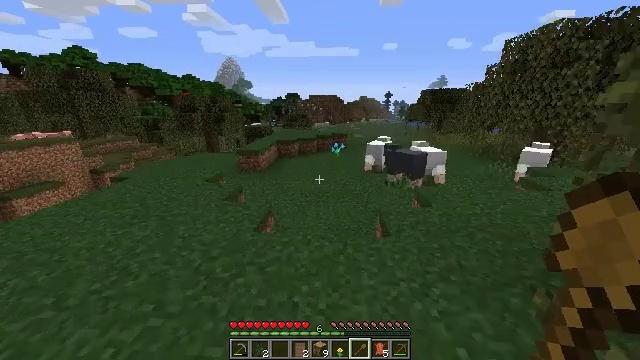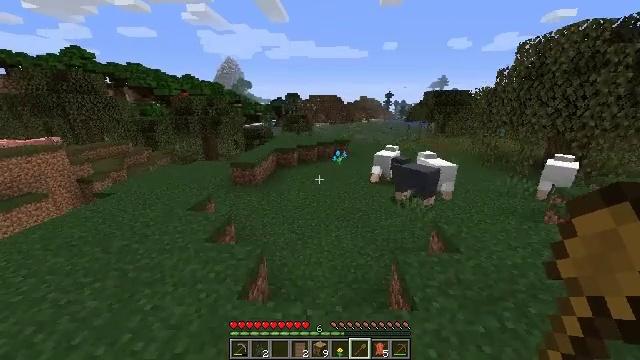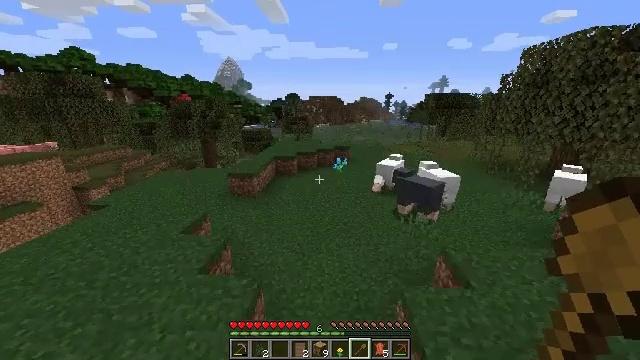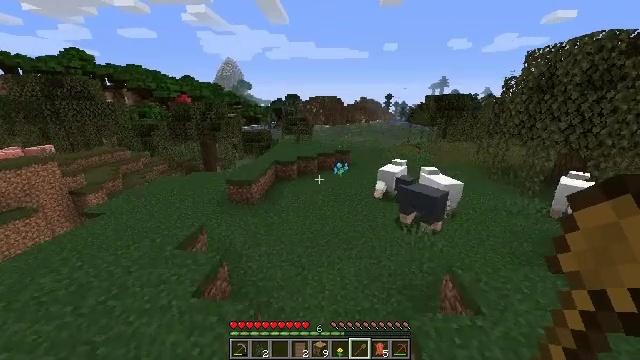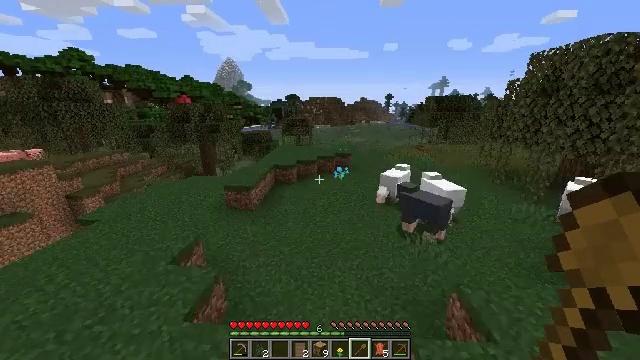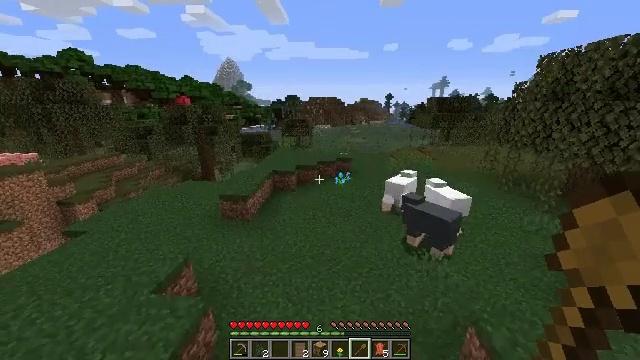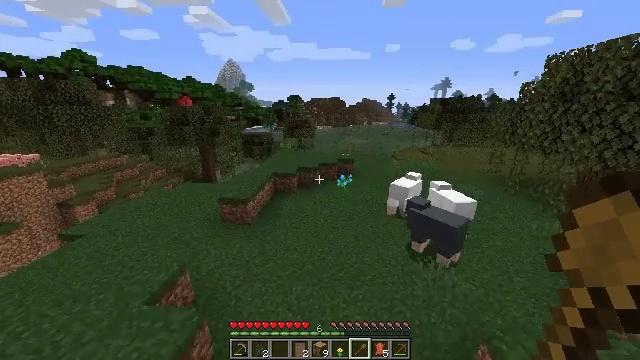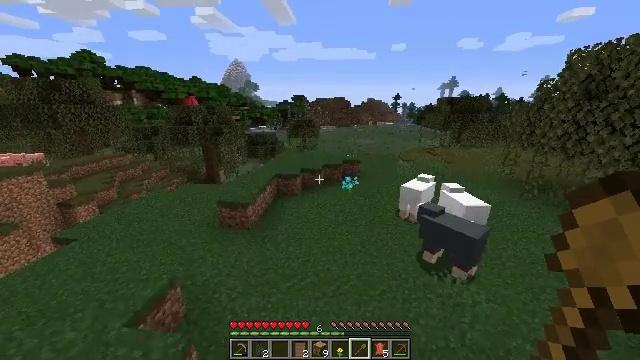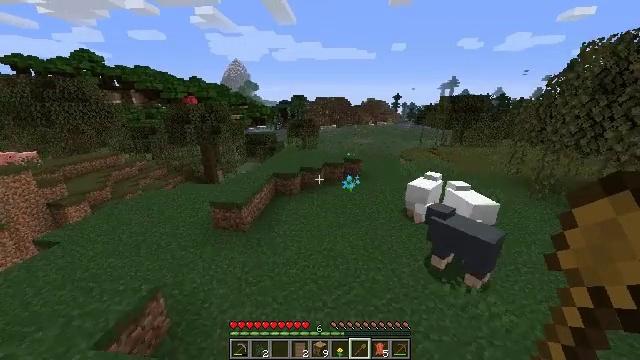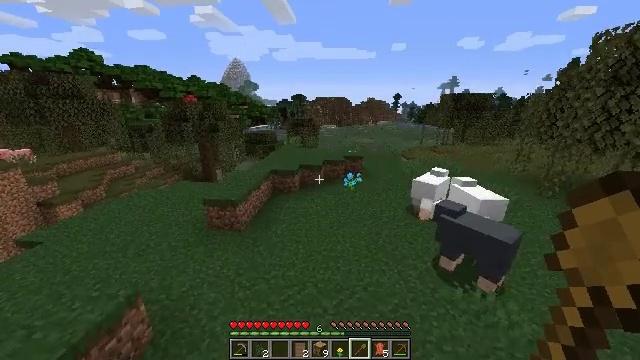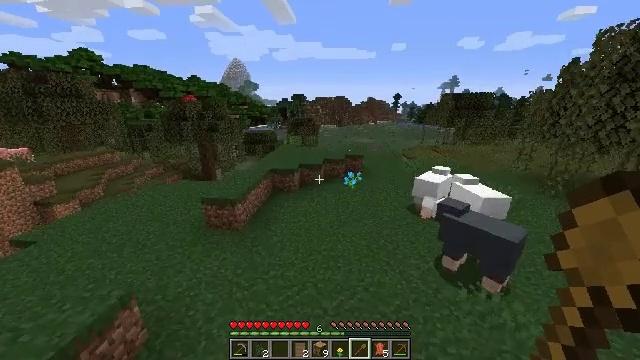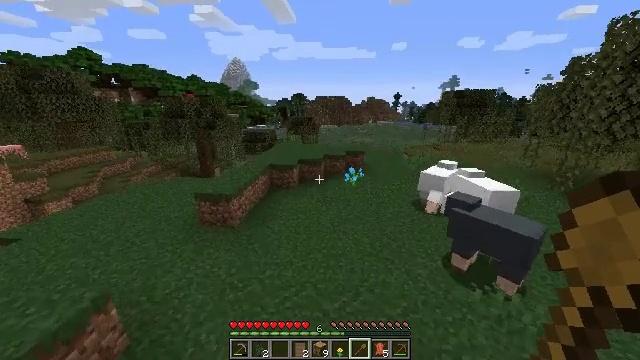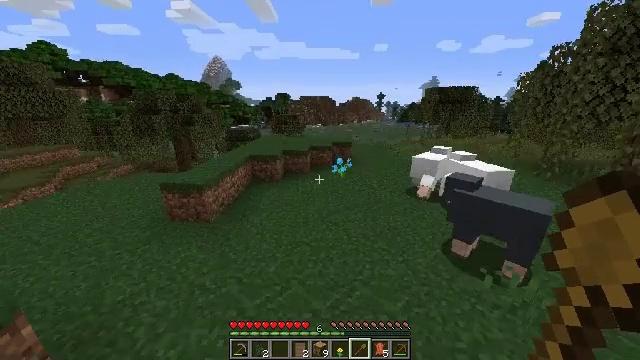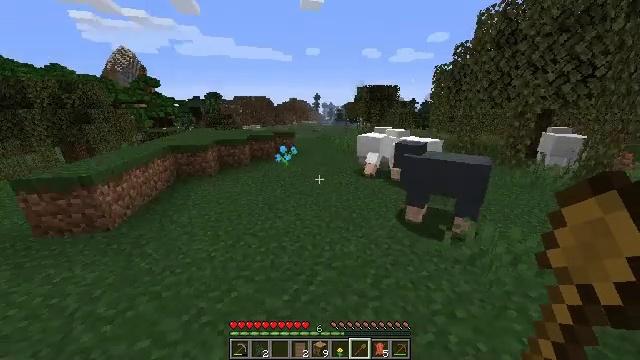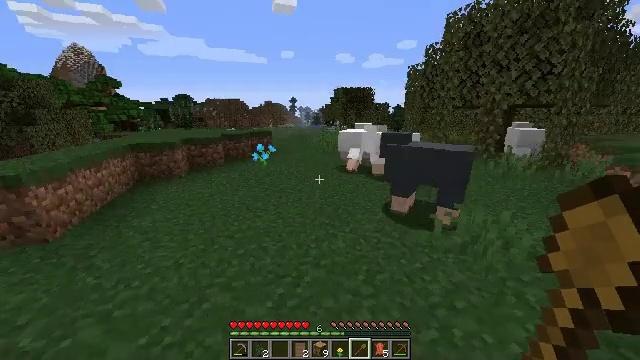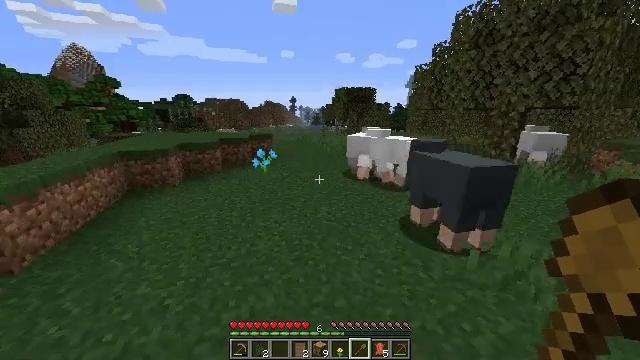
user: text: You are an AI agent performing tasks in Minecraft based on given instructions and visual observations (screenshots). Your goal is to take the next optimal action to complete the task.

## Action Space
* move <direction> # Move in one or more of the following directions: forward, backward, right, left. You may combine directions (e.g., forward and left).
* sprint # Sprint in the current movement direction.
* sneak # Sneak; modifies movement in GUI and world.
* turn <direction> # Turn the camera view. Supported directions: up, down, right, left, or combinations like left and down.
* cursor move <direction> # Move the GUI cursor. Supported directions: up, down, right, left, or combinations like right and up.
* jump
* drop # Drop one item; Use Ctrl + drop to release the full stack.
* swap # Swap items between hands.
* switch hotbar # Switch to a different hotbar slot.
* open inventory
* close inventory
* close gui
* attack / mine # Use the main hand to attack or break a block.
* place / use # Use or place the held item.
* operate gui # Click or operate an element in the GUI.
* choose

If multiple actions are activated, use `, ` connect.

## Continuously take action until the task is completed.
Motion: motion action
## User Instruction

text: Gather grass on the ground.
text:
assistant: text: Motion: move forward, jump
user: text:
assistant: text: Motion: move forward, jump
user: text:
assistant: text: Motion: move forward, jump
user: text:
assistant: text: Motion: move forward, jump
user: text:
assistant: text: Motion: move forward, jump
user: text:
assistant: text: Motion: move forward, jump
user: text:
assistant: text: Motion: move forward, turn left, jump
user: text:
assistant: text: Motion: move forward, jump
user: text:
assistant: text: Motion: move forward, jump
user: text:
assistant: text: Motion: move forward, jump
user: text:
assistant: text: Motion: move forward, jump
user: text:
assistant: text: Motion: move forward, turn right, jump
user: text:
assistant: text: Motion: move forward, turn right, jump
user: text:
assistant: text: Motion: move forward, turn right, jump
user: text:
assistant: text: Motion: move forward, jump
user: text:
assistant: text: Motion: move forward, jump
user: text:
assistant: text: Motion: move forward, jump
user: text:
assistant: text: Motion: move forward, jump
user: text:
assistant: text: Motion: move forward, jump
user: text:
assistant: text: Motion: move forward, jump
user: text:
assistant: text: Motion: move forward, jump
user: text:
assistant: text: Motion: move forward, jump
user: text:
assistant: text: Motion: move forward, jump
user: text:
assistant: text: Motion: move forward, jump
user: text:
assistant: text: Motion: move forward, jump
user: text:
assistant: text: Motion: move forward, jump
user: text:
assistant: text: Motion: move forward, turn left, jump
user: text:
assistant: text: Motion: move forward, jump
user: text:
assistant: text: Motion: move forward, jump
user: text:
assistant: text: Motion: move forward, turn left, jump